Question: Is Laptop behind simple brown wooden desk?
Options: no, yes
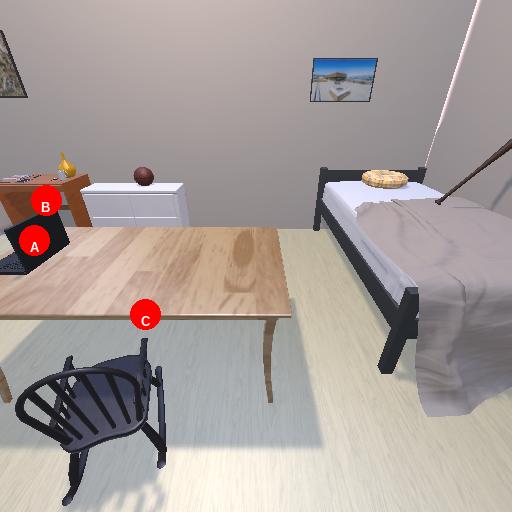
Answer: no